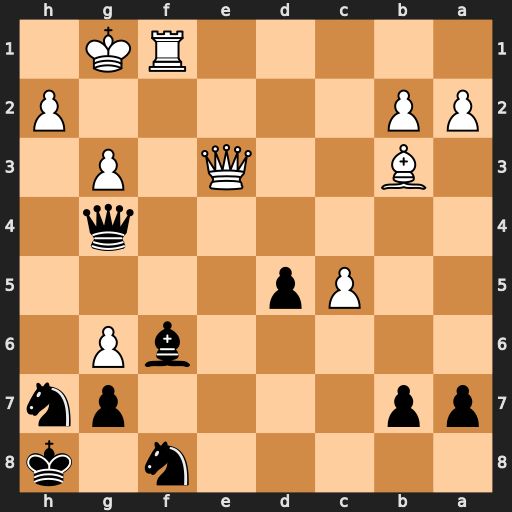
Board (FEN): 5n1k/pp4pn/5bP1/2Pp4/6q1/1B2Q1P1/PP5P/5RK1
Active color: b
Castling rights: -
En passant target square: -
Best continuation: Bd4 Qxd4 Qxd4+